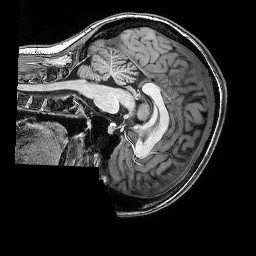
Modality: T1w
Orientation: sagittal
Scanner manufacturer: siemens
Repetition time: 2.5 s
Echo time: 0.00341 s